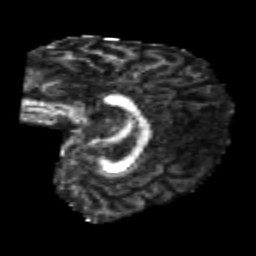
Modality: FA
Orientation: sagittal
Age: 24
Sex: male
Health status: healthy
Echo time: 0.074 s